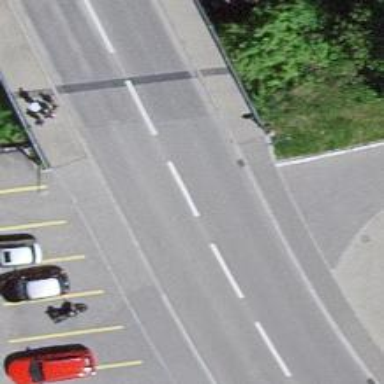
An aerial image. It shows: Bridge with asphalt tertiary road. The road has sidewalks on both sides.